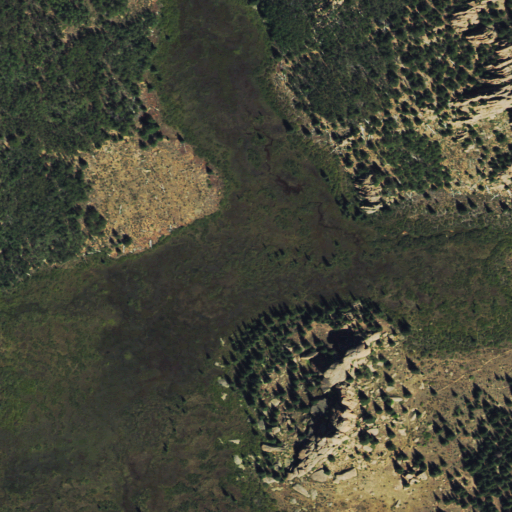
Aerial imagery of plain(s) in Colorado named McCurdy Park containing woody wetlands, shrub, herbaceous wetlands, evergreen forest, and deciduous forest